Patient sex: F
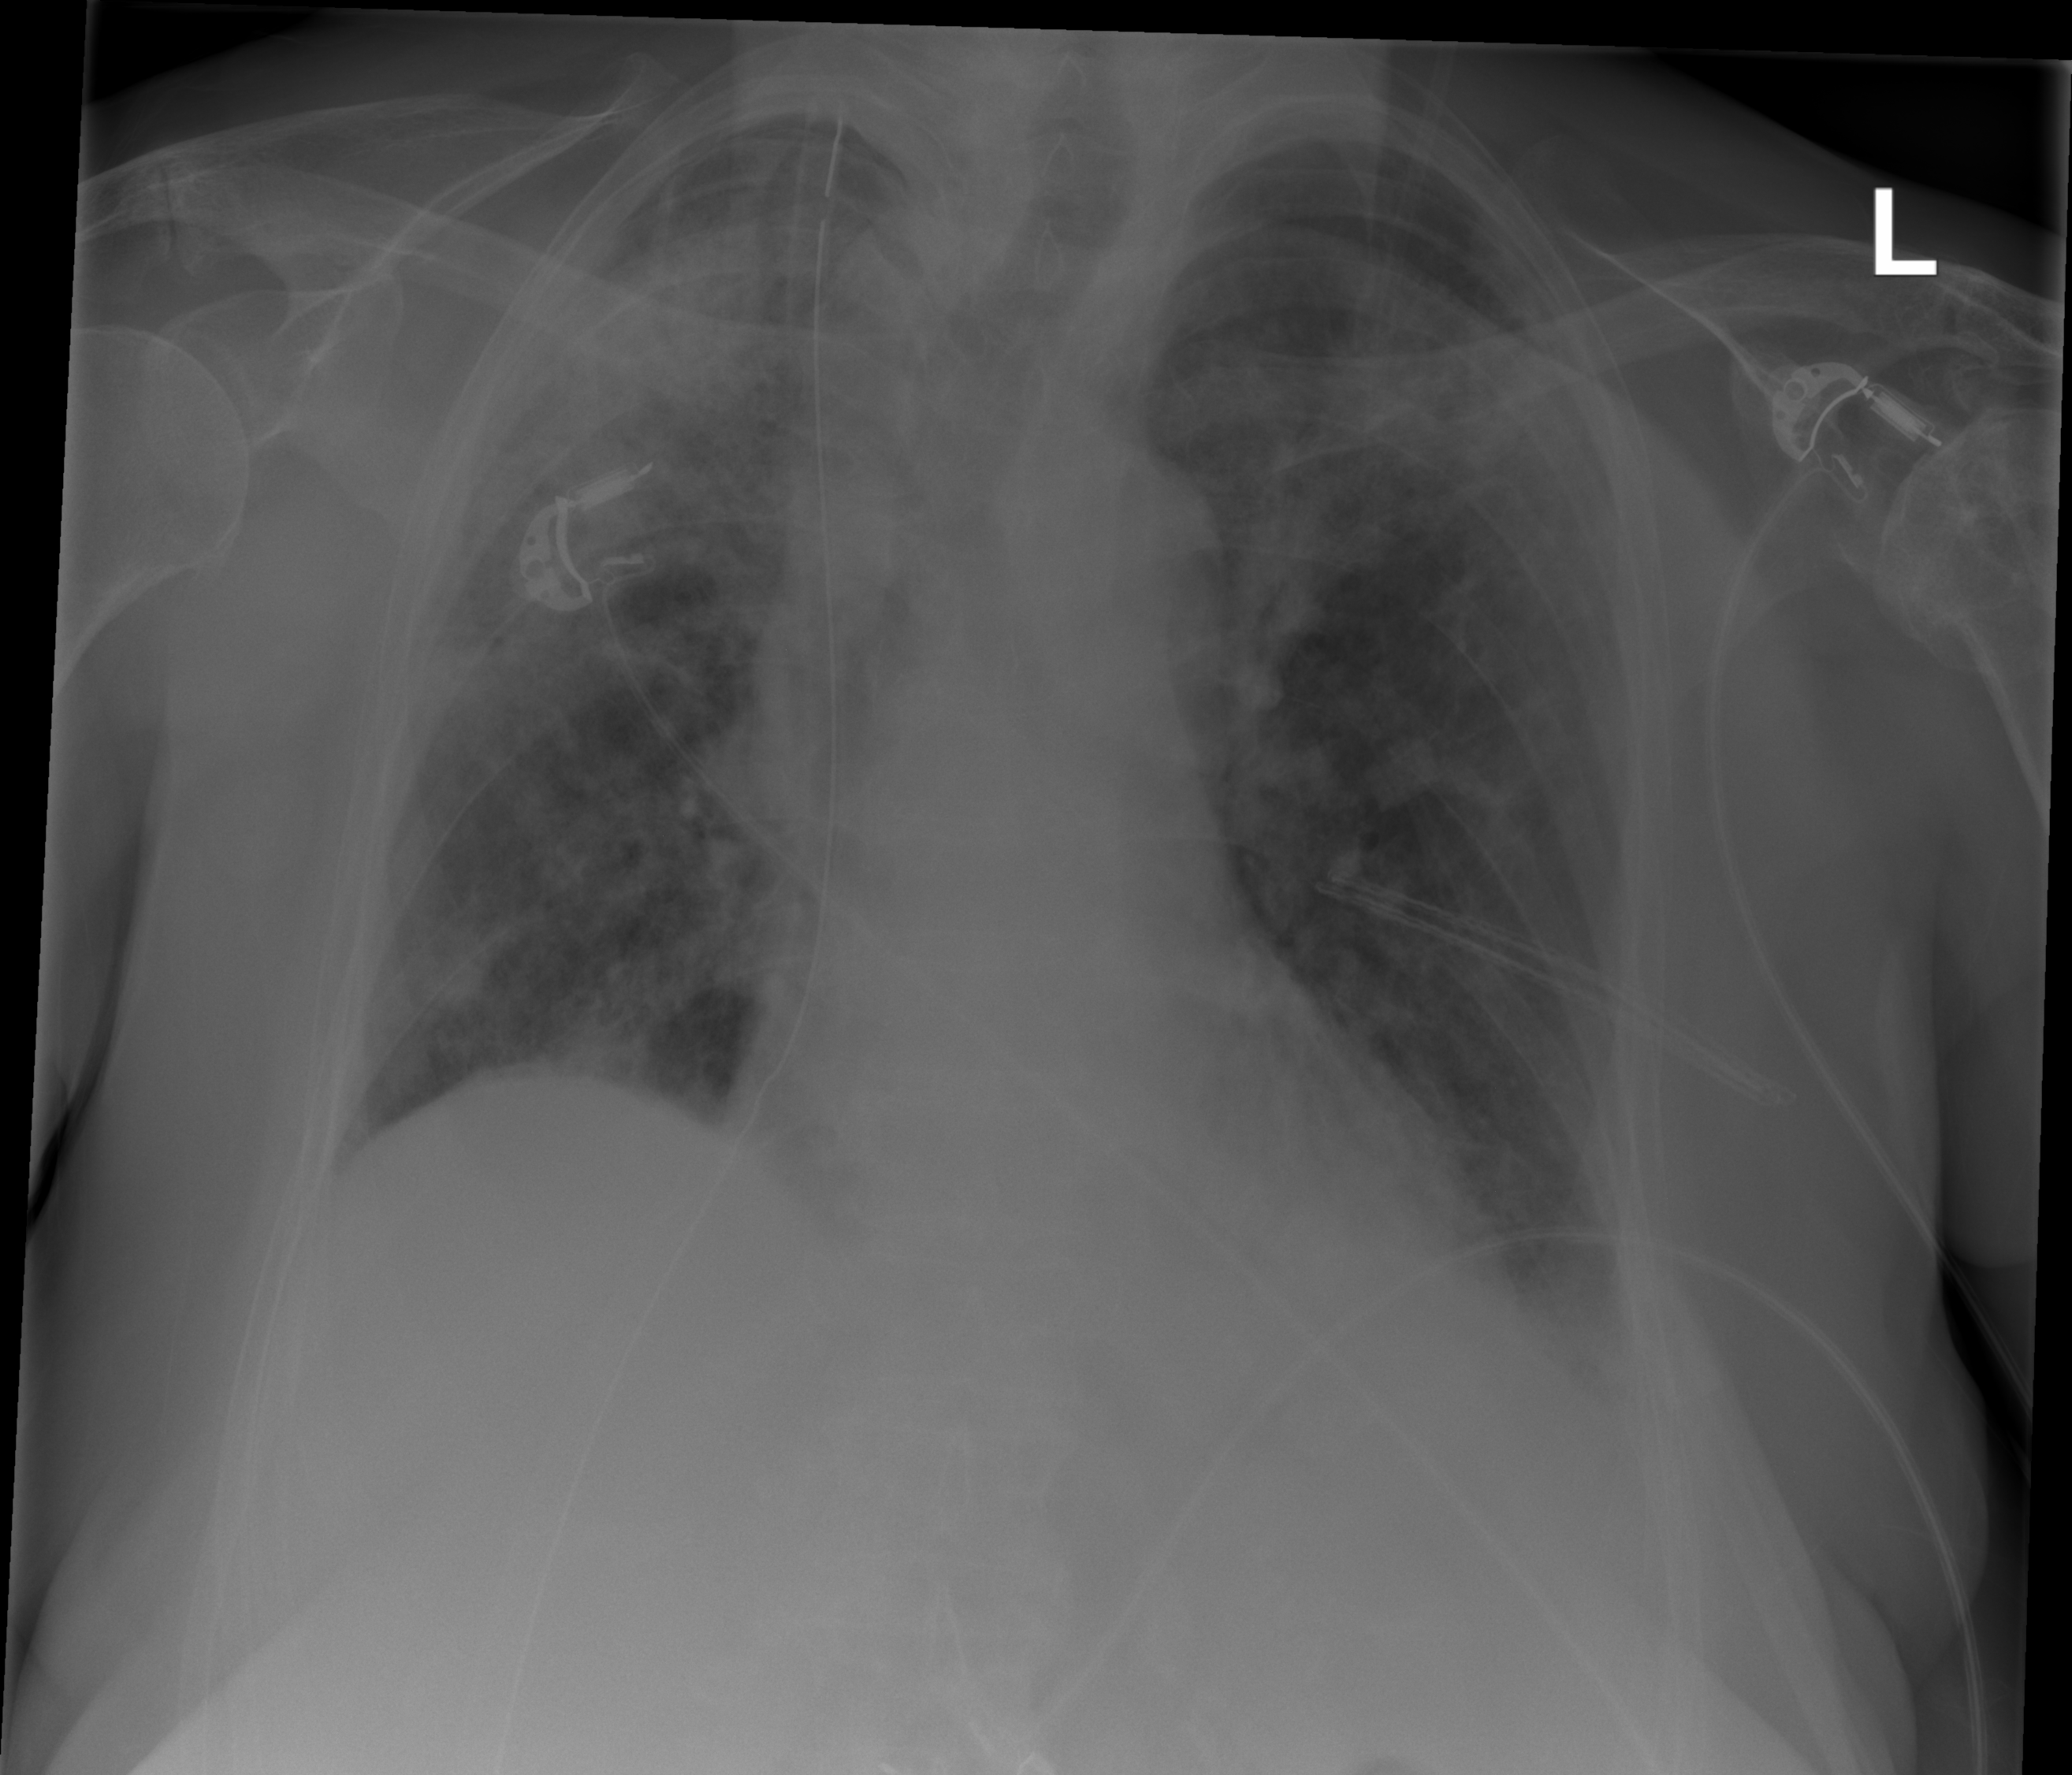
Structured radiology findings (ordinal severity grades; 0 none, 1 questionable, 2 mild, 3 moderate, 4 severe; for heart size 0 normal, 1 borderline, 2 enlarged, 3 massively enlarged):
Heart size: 0
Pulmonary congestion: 0
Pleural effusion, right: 0
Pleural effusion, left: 2
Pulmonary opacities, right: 4
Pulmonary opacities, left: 3
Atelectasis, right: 2
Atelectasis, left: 2